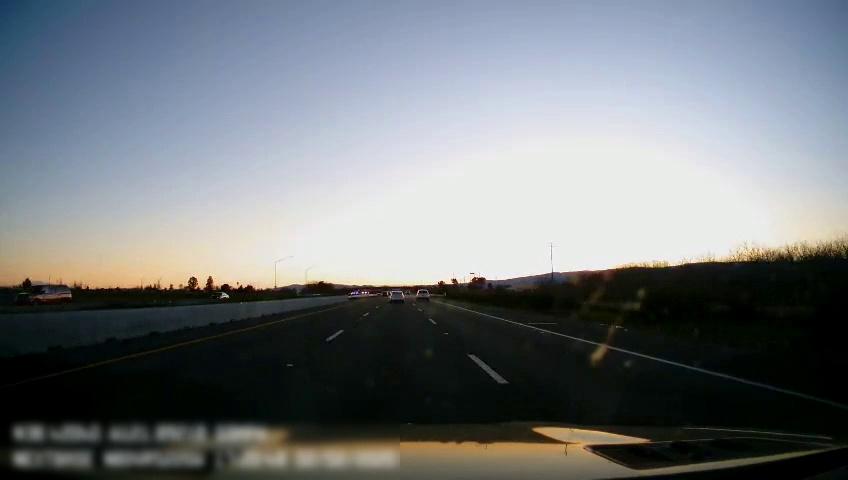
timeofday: Day
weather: Sunny
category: Drivable Space
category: Vehicles | Car
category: Vehicles | SUV
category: Vehicles | Van
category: Vehicles | Car
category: Lanes | Current Lane
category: Lanes | Current Lane
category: Lanes | Alternate Lane
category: Lanes | Alternate Lane